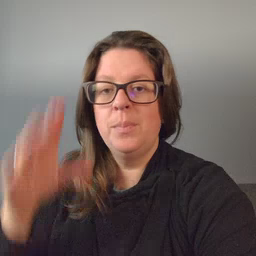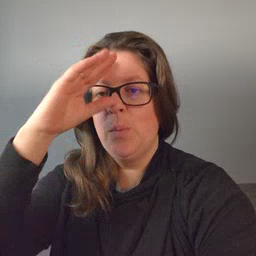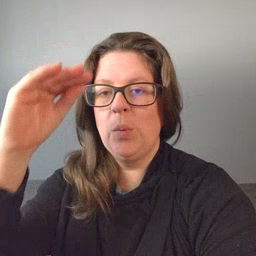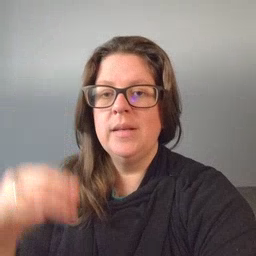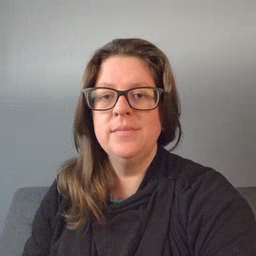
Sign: boy